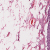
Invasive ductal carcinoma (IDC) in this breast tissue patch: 1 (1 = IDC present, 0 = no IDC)